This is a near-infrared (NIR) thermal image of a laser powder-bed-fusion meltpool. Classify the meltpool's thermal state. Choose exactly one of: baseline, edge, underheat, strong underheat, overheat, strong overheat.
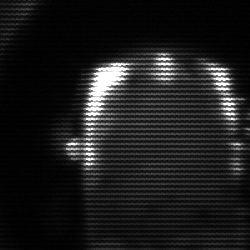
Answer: baseline